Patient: sex F, age 70
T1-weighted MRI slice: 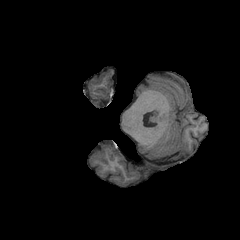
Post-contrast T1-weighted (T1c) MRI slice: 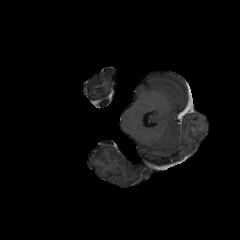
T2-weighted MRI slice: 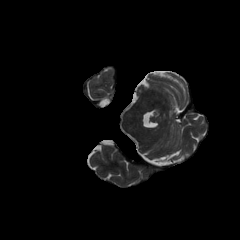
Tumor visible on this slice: no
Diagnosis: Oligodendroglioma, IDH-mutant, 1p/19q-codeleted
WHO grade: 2